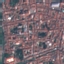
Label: Residential